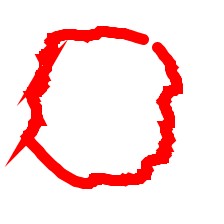
Shape: circle